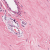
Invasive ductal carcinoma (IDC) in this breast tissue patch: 0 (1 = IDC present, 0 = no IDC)